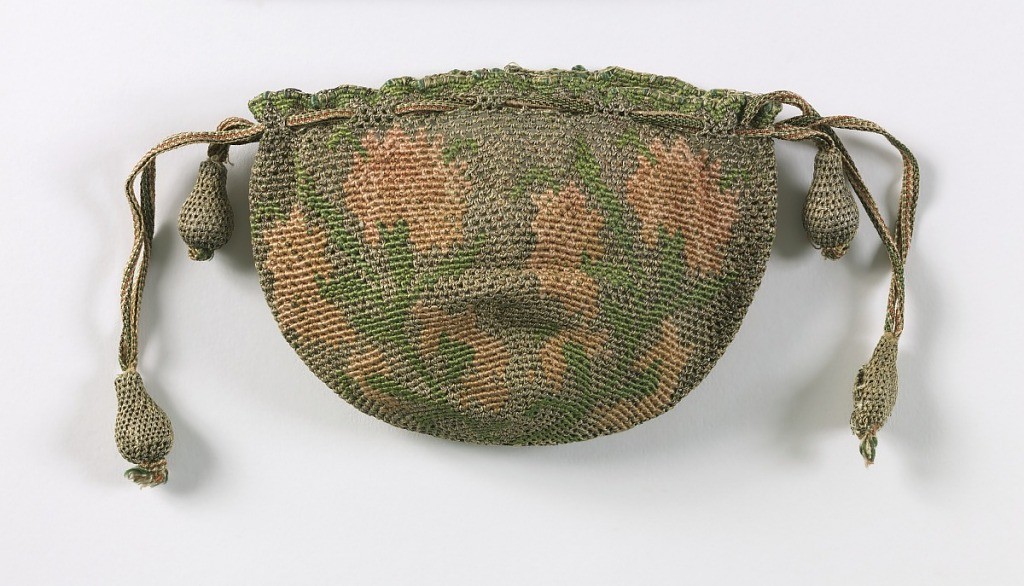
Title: Purse
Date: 18th century
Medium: silk, metal Technique: looping
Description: Small round bag with a rose spray on four sides, in green, rose and metal threads. Narrow braid draw cords, with drops covered in silver net. Unlined.